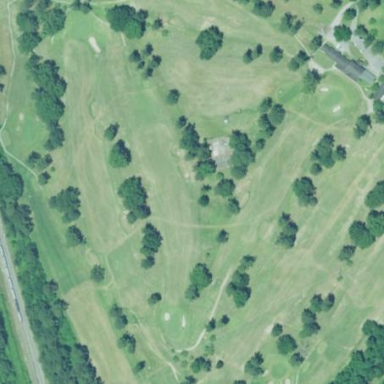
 place for golfing and leisure activities."